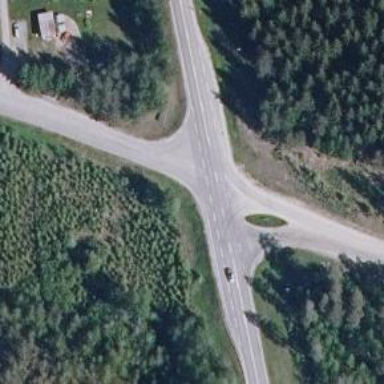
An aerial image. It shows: Road with "give way" sign.